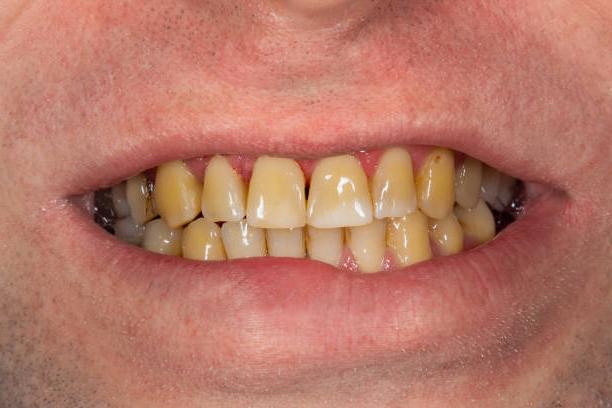
Condition: Calculus